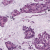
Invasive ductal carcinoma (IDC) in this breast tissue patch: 1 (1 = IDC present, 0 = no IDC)